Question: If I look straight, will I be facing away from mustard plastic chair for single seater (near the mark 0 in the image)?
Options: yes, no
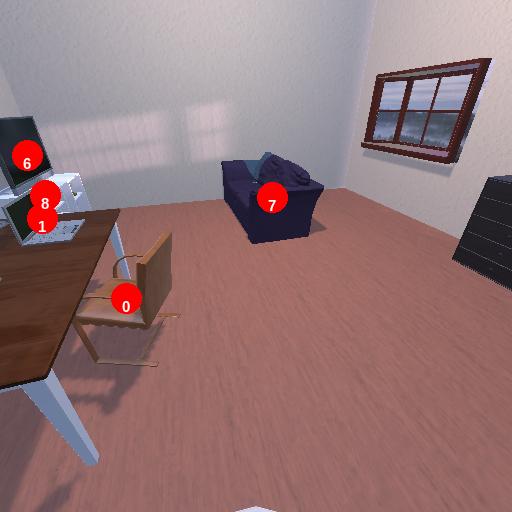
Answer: yes